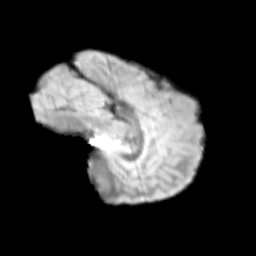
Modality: T2w
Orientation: sagittal
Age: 9
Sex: male
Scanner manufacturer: siemens
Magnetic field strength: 3 T
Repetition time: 3.8 s
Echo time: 0.07 s